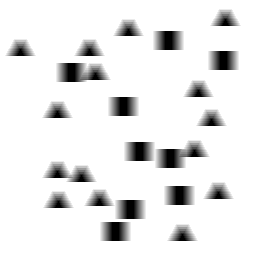
Squares: 9
Triangles: 15
Stars: 0
Total shapes: 24